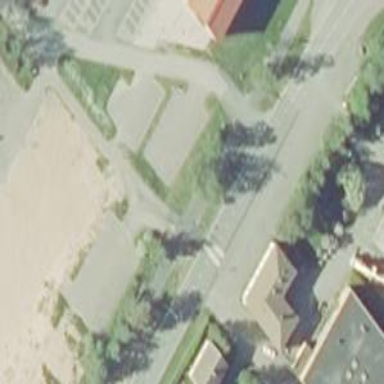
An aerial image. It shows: Cycleway.